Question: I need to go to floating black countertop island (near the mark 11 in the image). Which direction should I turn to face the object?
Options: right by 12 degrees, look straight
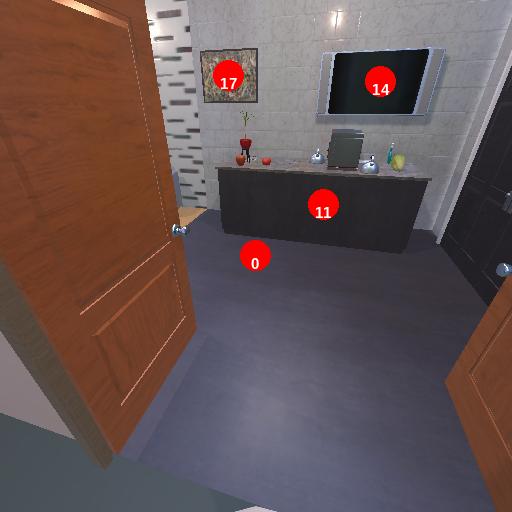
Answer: right by 12 degrees